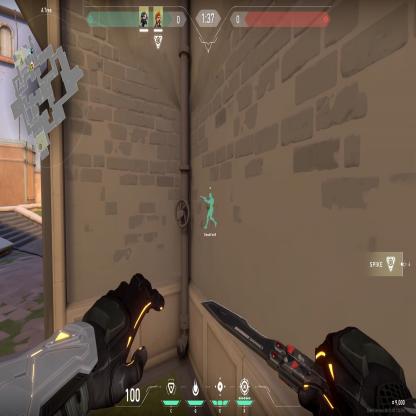
Label: teammate